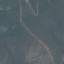
Label: HerbaceousVegetation